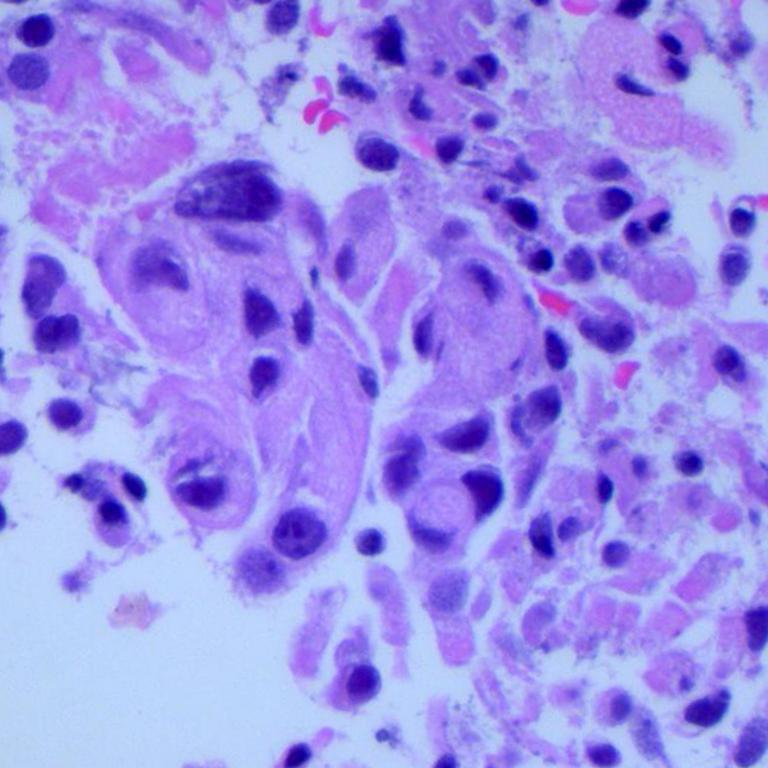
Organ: lung
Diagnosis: adenocarcinomas